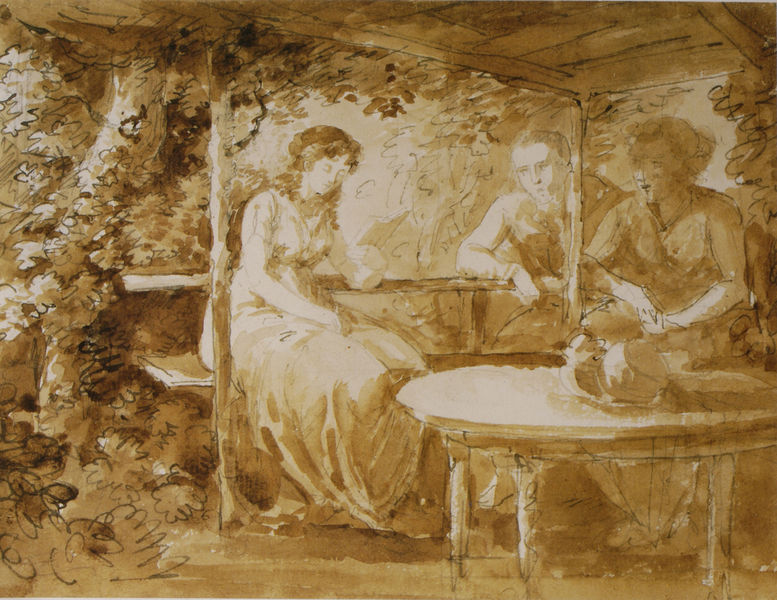
Titel: Vorleserin in einer Gartenlaube
Künstler: Johann Georg von Dillis
Standort: München
Institution: Privatbesitz
Schlagwörter: baum, blätter, dunkel, feder, gruppe, himmel, laub, mann, schatten, weiß, aquarell, bäume, frauen, menschen, mädchen, sitzen, braun, damen, frau, hell, hintergrund, hut, kleid, licht, mund, männer, skizze, szene, tisch, zeichnung, dach, dame, obst, park, beige, gesellschaft, gespräch, arme, augen, gesicht, bild, natur, strauch, einsam, hütte, sonne, haare, decke, eltern, familie, tochter, pflanze, locken, rund, garten, helldunkel, ranken, stilleben, terrasse, sommer, papier, unterhaltung, studie, knaben, grafik, monochrom, idylle, bank, grisaille, sepia, romantik, wild, wein, kaffee, lesen, balken, geländer, tee, laviert, tusche, außen, veranda, buch, monochromie, entwurf, tischplatte, tinte, efeu, eintönig, niedergeschlagen, häusschen, pavillon, chiaroscuro, bau, laube, lavierung, federzeichnung, pergola, gartenlaube, gartenszene, gartem, biester, kaffeetrinken, kaffeekränzchen, blätterlaube, weinlaube, holde maid